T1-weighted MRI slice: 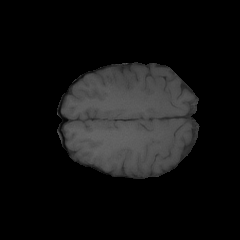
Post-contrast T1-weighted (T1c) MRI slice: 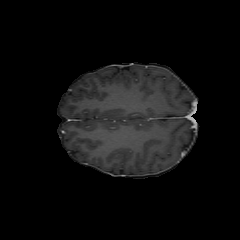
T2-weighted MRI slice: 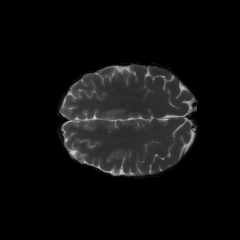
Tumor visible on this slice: no